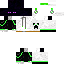
A male skeleton skin with dark skin, wearing brown helmet dressed in a blue hoodie and black pants, featuring a closed mouth.